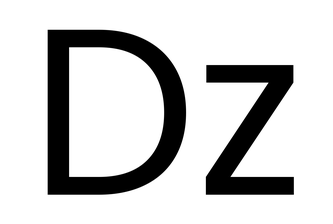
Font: Poppins-Regular